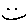
Label: smiley face